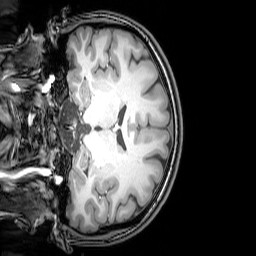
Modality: T1w
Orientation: coronal
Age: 23
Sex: female
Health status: healthy
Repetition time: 0.081 s
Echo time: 0.037 s